Question: I am having trouble centering these two elements. I'm not sure what my problem is. Hopefully someone can help me out.
First here is an screenshot of what is going on:

So how do I get these elements vertically centered?
Here is my HTML and CSS:
'''
<div class="vcenter">
<p>
<a href="http://www.google.com">JimDaniel</a>
<a href="http://www.cnn.com"><img src="icon.png"/></a>
</p>
</div>
.vcenter
{
padding:10px;
background-color:darkBlue;
min-height: 25px;
display: table-cell;
vertical-align: middle;
}
'''
Thanks for the help!
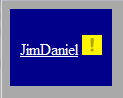
Answer: Like this?
<URL>
'''
.vcenter img {
vertical-align: top
}
'''